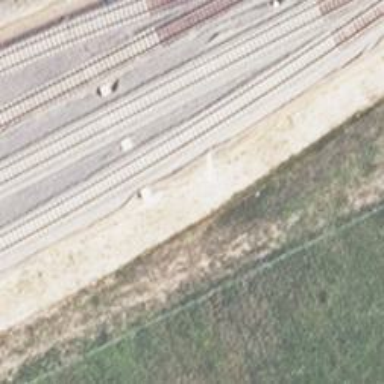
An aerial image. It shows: Electrified railway with contact line running along embankment.